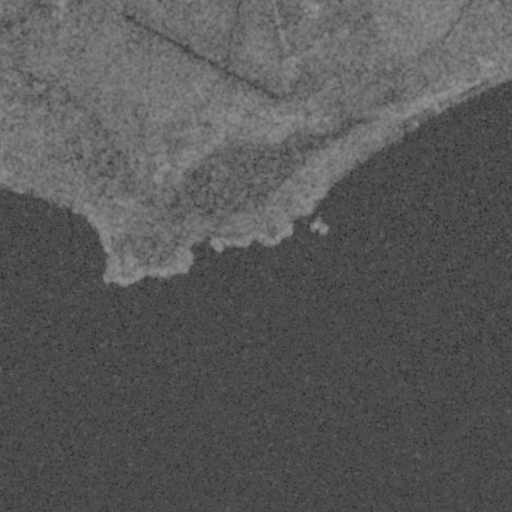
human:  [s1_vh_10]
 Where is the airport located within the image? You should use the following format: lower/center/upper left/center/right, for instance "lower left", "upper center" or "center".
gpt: The airport is located in the upper left of the image.
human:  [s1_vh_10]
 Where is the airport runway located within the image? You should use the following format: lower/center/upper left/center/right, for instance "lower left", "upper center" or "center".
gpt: The airport runway is located in the upper left of the image.
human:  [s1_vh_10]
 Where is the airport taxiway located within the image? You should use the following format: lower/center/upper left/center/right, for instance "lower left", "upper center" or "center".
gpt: The airport taxiway is located in the upper center of the image.
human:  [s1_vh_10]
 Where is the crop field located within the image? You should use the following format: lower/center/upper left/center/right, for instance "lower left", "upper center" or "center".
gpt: The crop field is located in the upper of the image.
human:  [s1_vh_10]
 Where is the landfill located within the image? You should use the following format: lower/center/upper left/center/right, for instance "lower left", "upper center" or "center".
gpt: There is no landfill in the image.

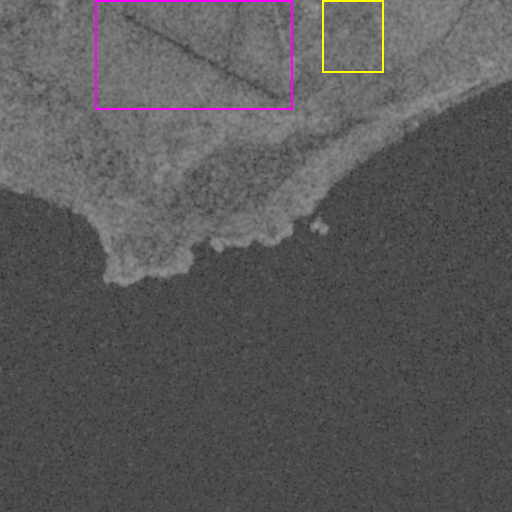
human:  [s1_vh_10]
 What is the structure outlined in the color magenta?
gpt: The structure outlined in magenta is an airport.
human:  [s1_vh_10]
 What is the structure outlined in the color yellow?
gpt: The structure outlined in yellow is a crop field.
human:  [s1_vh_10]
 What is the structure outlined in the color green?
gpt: There is no green outline.